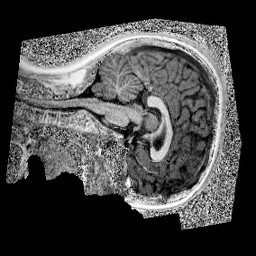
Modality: UNIT1
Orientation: sagittal
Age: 10
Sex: female
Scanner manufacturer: siemens
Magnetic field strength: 3 T
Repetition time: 4 s
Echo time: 0.00299 s